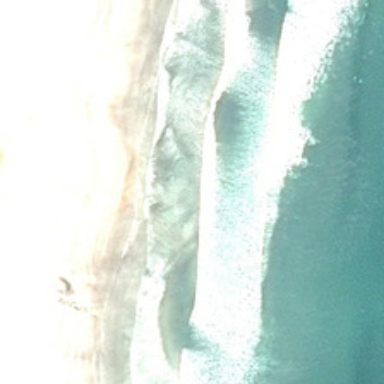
White waves are near yellow beach and green ocean .